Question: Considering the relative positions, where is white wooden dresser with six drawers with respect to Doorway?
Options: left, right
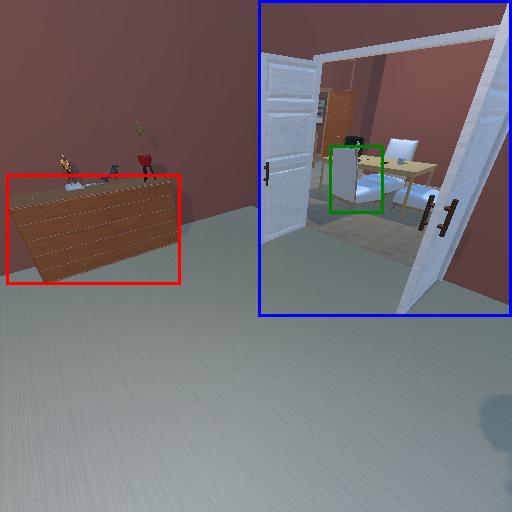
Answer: left